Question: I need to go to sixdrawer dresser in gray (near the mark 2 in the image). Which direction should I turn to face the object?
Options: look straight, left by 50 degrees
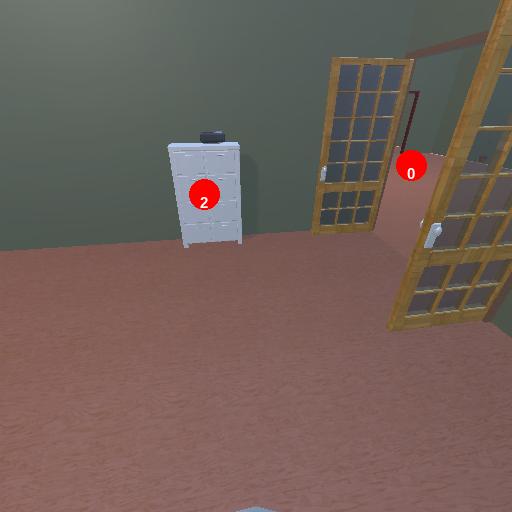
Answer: look straight